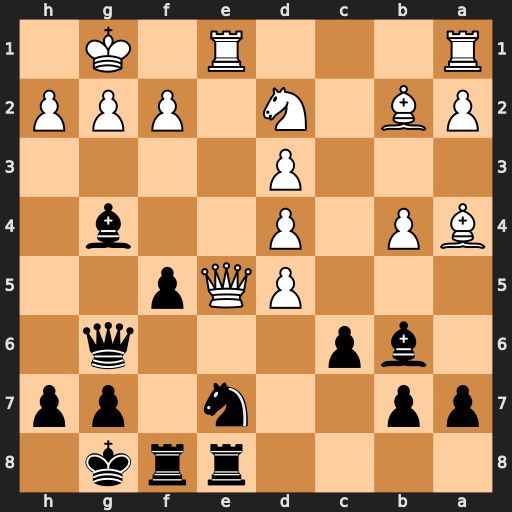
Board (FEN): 4rrk1/pp2n1pp/1bp3q1/3PQp2/BP1P2b1/3P4/PB1N1PPP/R3R1K1
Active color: b
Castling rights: -
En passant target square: -
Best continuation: Nxd5 Qxe8 Rxe8 Rxe8+ Qxe8